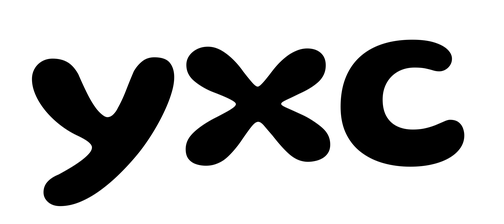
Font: Gluten_SemiBold